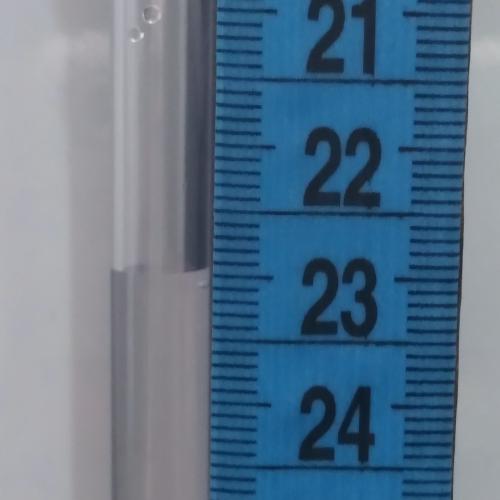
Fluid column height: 22.9 cm